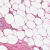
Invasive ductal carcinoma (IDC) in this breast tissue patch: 0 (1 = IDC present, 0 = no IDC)